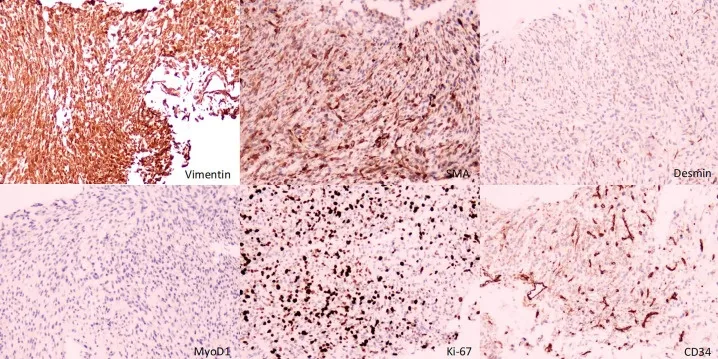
Immunohistochemistry (immunohistochemical monoclonal antibodies to Vimentin, SMA, Desmin, MyoD1, Ki-67, and CD34, respectively).
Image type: pathology (immunostaining)